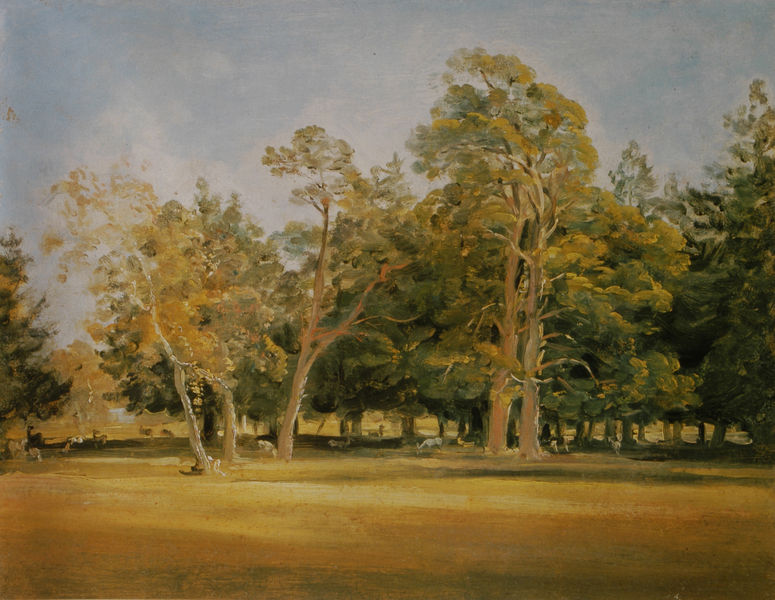
Titel: Im Hirschgarten
Künstler: Johann Georg von Dillis
Standort: München
Institution: Städtische Galerie im Lenbachhaus
Schlagwörter: baum, blau, blätter, dunkel, gemälde, himmel, laub, mann, schatten, wasser, weiß, wolken, baumstämme, bäume, fluss, gelb, grün, impressionismus, landschaft, menschen, ocker, see, äste, braun, grau, hell, licht, orange, pastell, schwarz, gras, hunde, park, rasen, tier, tiere, weg, wiese, wolke, malerei, mensch, tod, bild, öl, ast, baumstamm, birke, feld, kühe, natur, weide, wind, zweige, sonne, futter, gold, blatt, wald, pferd, pferde, reiter, landschft, ruhig, sommer, ruhe, trocken, warm, farbe, tag, grasen, herde, herbst, naiv, stämme, unwetter, wild, junge, baumkrone, baumkronen, waldrand, schaf, weiden, strahlen, lichtung, laubbaum, jagd, reh, rehe, witterung, fressen, schatte, laubbäume, wäldchen, eiche, eichen, schafe, hirte, hirten, schäfer, äsen, ziege, morsch, ziegen, kronen, schafherde, äume, hirt, wiolken, äaste, baujm, hierten, lnd, mmel, chlorophyll, hirs, herdee